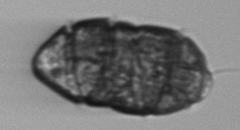
Label: Margalefidinium